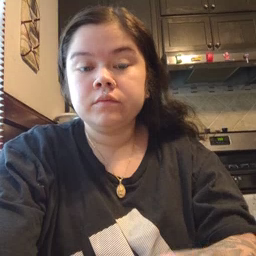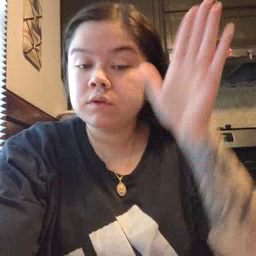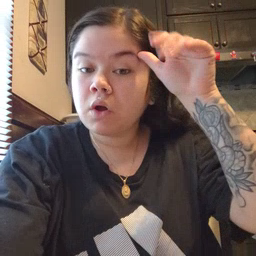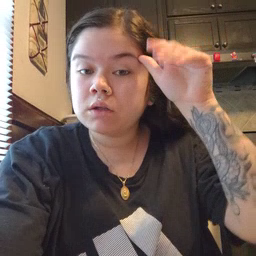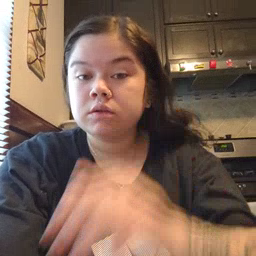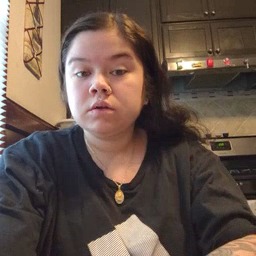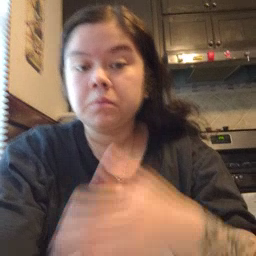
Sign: donkey